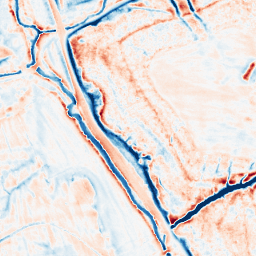
Category: edge_preserving
Decomposition family: anisotropic_diffusion
Decomposition parameters: iterations: 50
kappa: 30
gamma: 0.15
Upsampling method: bilinear
Upsampling parameters: scale: 8
Upsampling scale: 8